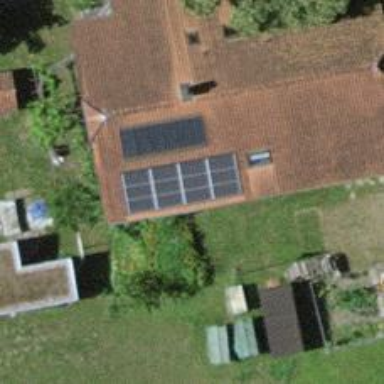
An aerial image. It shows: Solar power generator using photovoltaic panels.